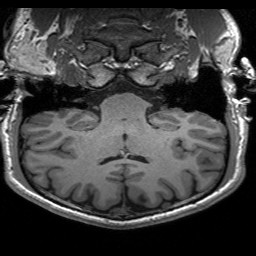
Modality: T1w
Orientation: sagittal
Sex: male
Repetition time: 1.95 s
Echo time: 0.026 s